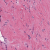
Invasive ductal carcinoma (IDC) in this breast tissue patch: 1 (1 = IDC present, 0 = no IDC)